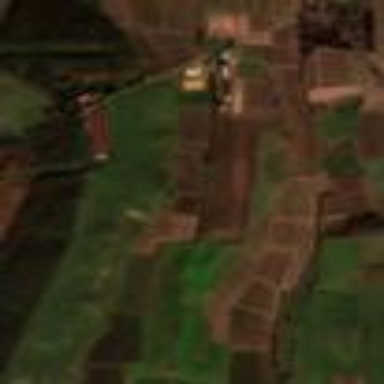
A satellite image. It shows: Picturesque farmland scene.